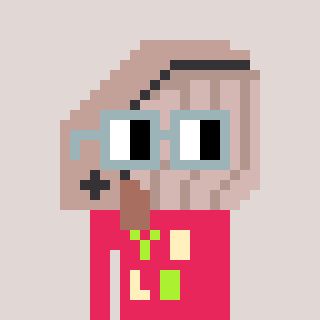
a pixel art character with square dark gray glasses, a whale-shaped head and a redpinkish-colored body on a warm background